Question: Friends
add time "Button Next or Install" to get released
on the page "Ready"
15 second
15,14,13,12,11,10,9,8,7,6,5,4 time after the button is released to click
example

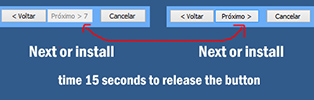
Answer: Since there is no built-in timer in InnoSetup at this time, you'll need to use Windows API for this. Except that, function which will be used here needs a callback function which must be wrapped for instance by the <URL> used by the following script.
It shows how to disable the next button on the select directory page for 5 seconds, but you can simply change the parameter of the 'DisableNextButton' function, which is the interval in seconds to value that you want as well as you can change for which page you will use it. There is also the remaining time value in the next button caption:
'''
[Setup]
AppName=My Program
AppVersion=1.5
DefaultDirName={pf}\My Program
[Files]
Source: "InnoCallback.dll"; DestDir: "{tmp}"; Flags: dontcopy
[Code]
var
Counter: Integer;
TimerID: Integer;
type
TTimerProc = procedure(Wnd: HWND; Msg: UINT; TimerID: UINT_PTR;
SysTime: DWORD);
function WrapTimerProc(Callback: TTimerProc; ParamCount: Integer): LongWord;
external 'wrapcallback@files:InnoCallback.dll stdcall';
function SetTimer(hWnd: HWND; nIDEvent, uElapse: UINT;
lpTimerFunc: UINT): UINT; external 'SetTimer@user32.dll stdcall';
function KillTimer(hWnd: HWND; uIDEvent: UINT): BOOL;
external 'KillTimer@user32.dll stdcall';
procedure OnTimerTick(Wnd: HWND; Msg: UINT; TimerID: UINT_PTR;
SysTime: DWORD);
begin
Counter := Counter - 1;
if Counter <= 0 then
begin
WizardForm.NextButton.Enabled := True;
WizardForm.NextButton.Caption := SetupMessage(msgButtonNext);
if TimerID <> 0 then
KillTimer(0, TimerID);
end
else
WizardForm.NextButton.Caption := SetupMessage(msgButtonNext) +
IntToStr(Counter);
end;
procedure DisableNextButton(Timeout: Integer);
var
TimerCallback: LongWord;
begin
Counter := Timeout;
WizardForm.NextButton.Enabled := False;
WizardForm.NextButton.Caption := SetupMessage(msgButtonNext) +
IntToStr(Counter);
TimerCallback := WrapTimerProc(@OnTimerTick, 4);
TimerID := SetTimer(0, 0, 1000, TimerCallback);
end;
procedure CurPageChanged(CurPageID: Integer);
begin
if CurPageID = wpSelectDir then
DisableNextButton(5);
end;
'''
Here is the screenshot: